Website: walmart
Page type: payment
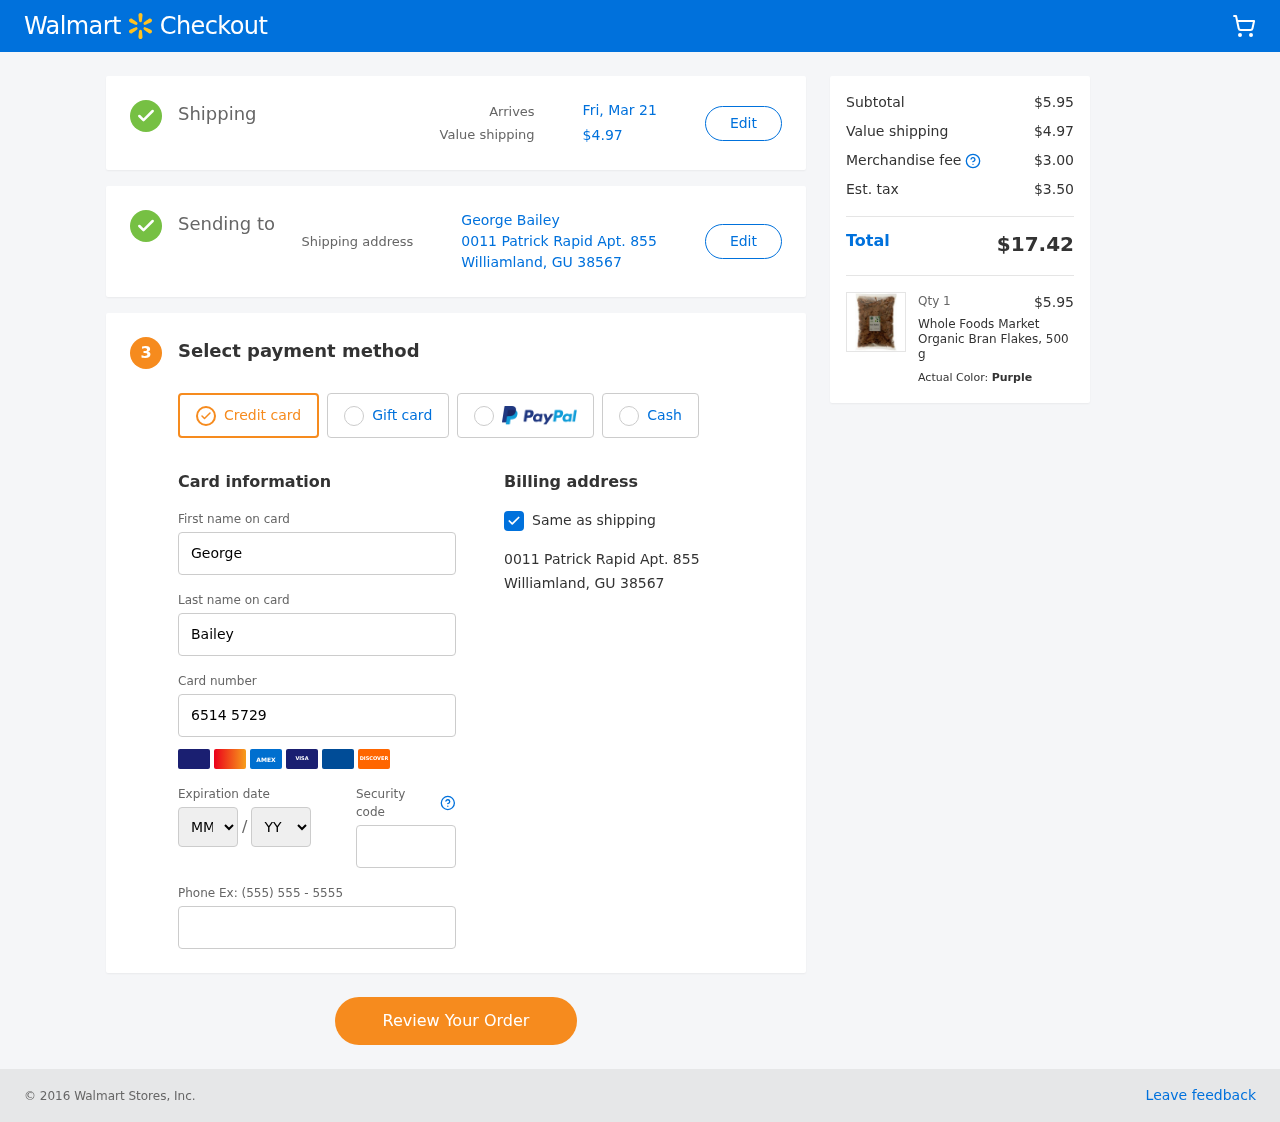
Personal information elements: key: PII_CARD_EXPIRY_MONTH
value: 09
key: PII_CARD_EXPIRY_YEAR
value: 30
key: PII_CITY_STATE_ZIP
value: Williamland, GU 38567
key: PII_FULLNAME
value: George Bailey
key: PII_STREET
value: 0011 Patrick Rapid Apt. 855
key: PII_FIRSTNAME
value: George
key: PII_LASTNAME
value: Bailey
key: PII_CARD_NUMBER
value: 6514 5729 0670 3362
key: PII_CARD_CVV
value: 141
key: PII_PHONE
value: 2456408756
Product elements: key: PRODUCT1_NAME
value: Whole Foods Market Organic Bran Flakes, 500 g
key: PRODUCT1_PRICE
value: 5.95
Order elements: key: ORDER_DELIVERY_DATE
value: Fri, Mar 21
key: ORDER_SHIPPING_COST
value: $4.97
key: ORDER_SUBTOTAL
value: $5.95
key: ORDER_MERCHANDISE_FEE
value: $3.00
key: ORDER_TAX
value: $3.50
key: ORDER_TOTAL
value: $17.42
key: ORDER_NUM_ITEMS
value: Qty 1